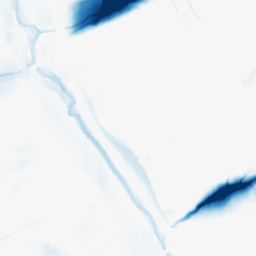
Category: morphological
Decomposition family: morphological_ellipse
Decomposition parameters: operation: closing
width: 50
height: 10
Upsampling method: sinc_blackman
Upsampling parameters: scale: 2
kernel_size: 8
Upsampling scale: 2